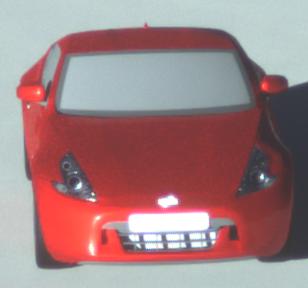
Make: Nissan
Model: 370Z Coupé
Detailed model: 370Z (Z34) Coupé
Model produced from: 2009/12
Model produced until: 2013/03
Doors: 3
Color: red
Road condition: dry road
Daytime: sunrise or sunset
Contrast: high contrast